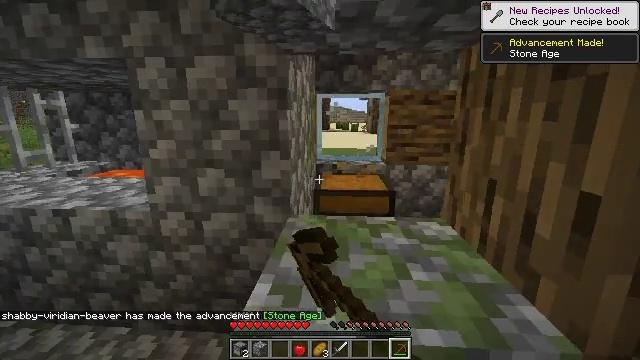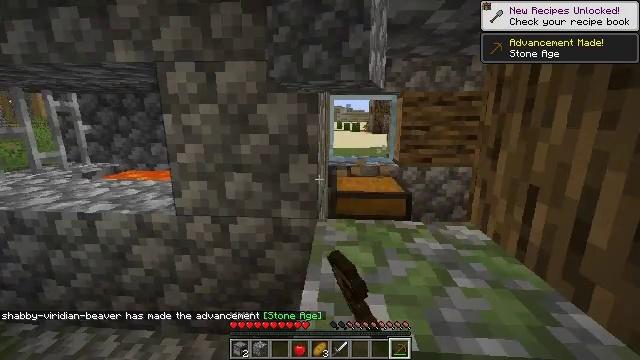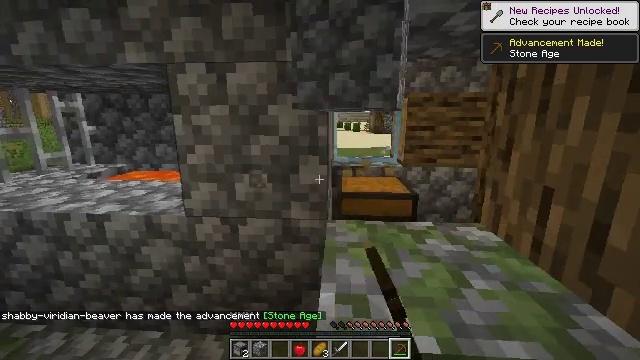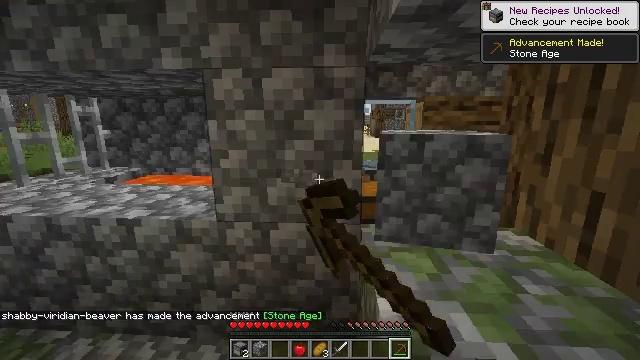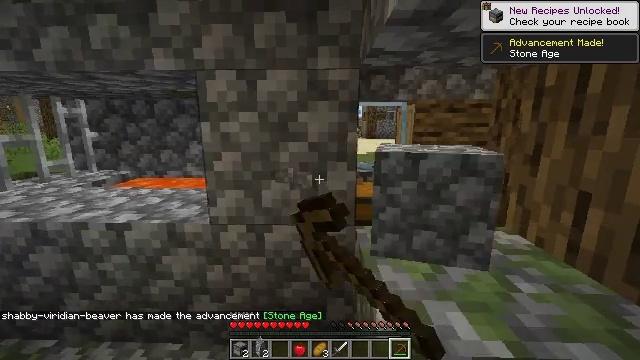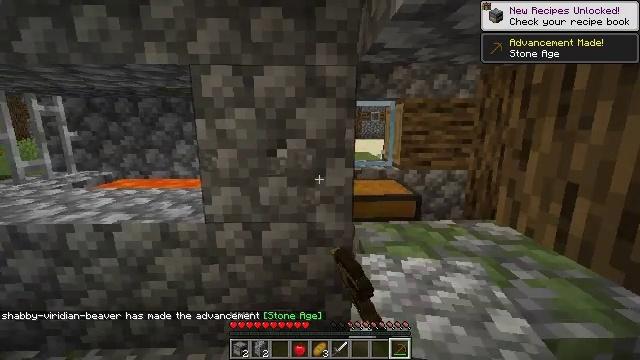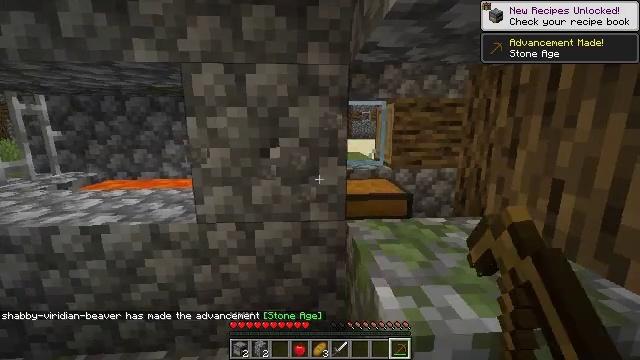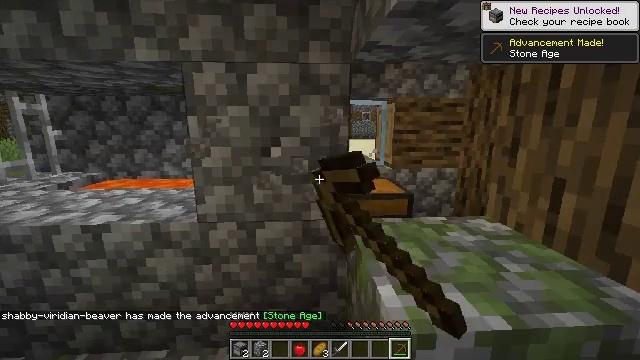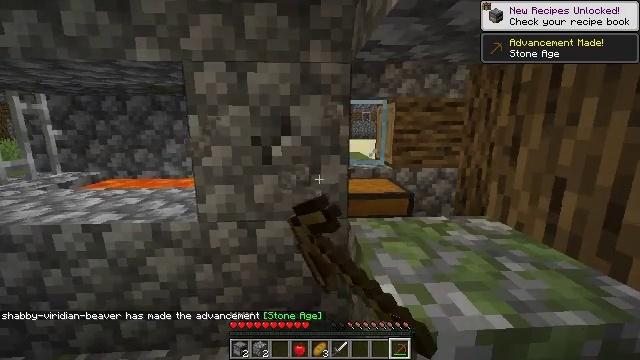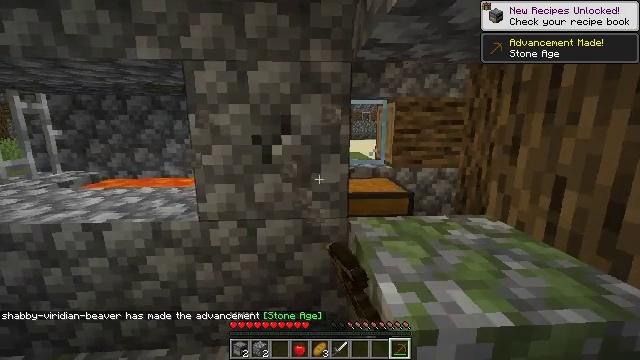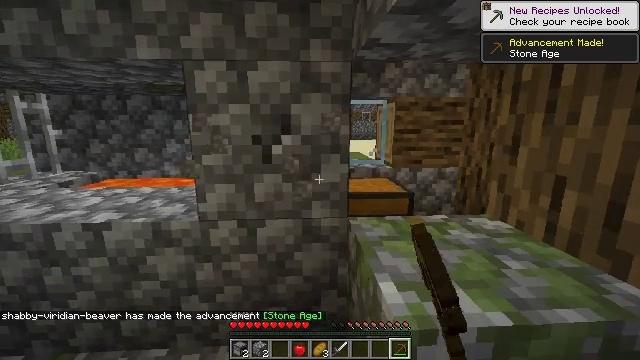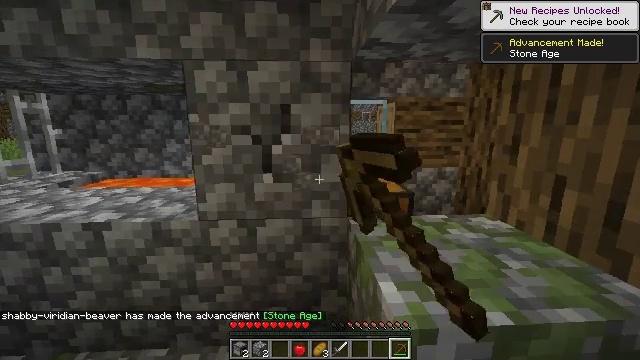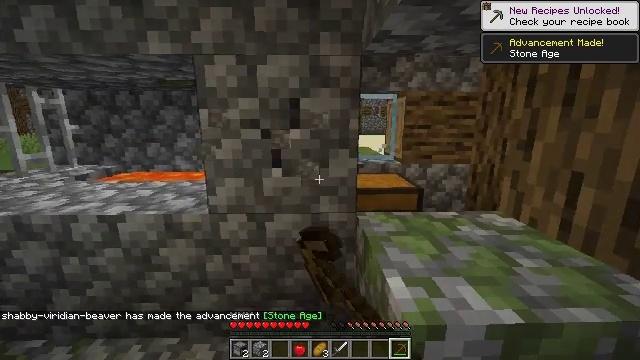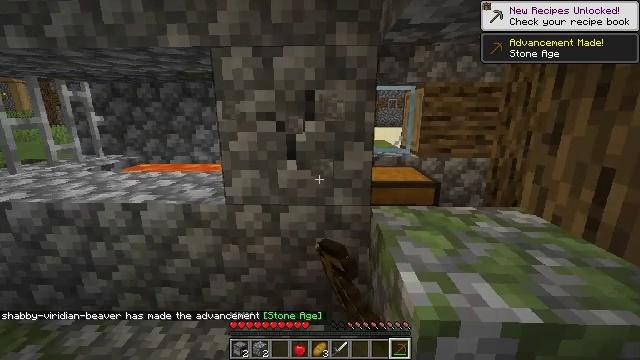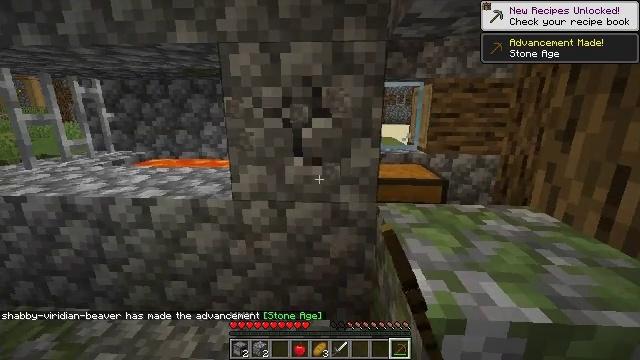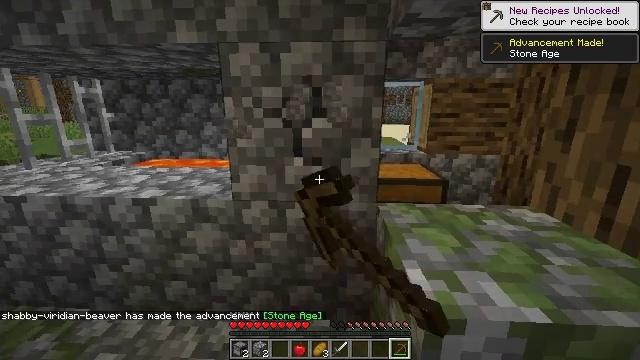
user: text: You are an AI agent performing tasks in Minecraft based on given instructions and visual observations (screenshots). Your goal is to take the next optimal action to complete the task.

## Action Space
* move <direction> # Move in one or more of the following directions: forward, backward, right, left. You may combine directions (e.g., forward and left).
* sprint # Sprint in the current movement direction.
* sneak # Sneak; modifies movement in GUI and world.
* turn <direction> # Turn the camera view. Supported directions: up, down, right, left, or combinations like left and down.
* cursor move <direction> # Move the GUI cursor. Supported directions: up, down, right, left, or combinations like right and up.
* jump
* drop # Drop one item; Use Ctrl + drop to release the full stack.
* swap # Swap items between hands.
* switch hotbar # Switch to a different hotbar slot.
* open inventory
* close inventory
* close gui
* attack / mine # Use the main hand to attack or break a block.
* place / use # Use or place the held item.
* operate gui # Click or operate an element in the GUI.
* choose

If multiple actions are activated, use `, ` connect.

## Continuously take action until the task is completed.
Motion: motion action
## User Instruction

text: Mine cobblestone to craft tools and furnaces.
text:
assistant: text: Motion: move left, attack / mine
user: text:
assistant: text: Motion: move left, attack / mine
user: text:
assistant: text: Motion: attack / mine
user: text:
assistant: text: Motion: turn right, attack / mine
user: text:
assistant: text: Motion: turn right, attack / mine
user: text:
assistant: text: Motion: turn right, attack / mine
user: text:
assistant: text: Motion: attack / mine
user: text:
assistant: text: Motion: attack / mine
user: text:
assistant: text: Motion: attack / mine
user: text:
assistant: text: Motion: attack / mine
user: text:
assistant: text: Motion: attack / mine
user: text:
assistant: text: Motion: turn left and down, attack / mine
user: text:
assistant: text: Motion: turn left and down, attack / mine
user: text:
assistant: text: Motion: turn left, attack / mine
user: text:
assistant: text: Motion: attack / mine
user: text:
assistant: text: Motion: attack / mine
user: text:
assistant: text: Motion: attack / mine
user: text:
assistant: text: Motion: attack / mine
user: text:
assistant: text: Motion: move forward, attack / mine
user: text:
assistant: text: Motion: move forward, attack / mine
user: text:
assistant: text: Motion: move forward, attack / mine
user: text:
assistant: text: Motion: move forward, attack / mine
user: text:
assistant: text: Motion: move forward and move left, attack / mine
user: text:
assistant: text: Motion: move left, attack / mine
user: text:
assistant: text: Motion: attack / mine
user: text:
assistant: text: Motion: attack / mine
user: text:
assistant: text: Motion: turn up, attack / mine
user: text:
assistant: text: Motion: attack / mine
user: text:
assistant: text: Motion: move forward, attack / mine
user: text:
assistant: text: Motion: move forward, attack / mine